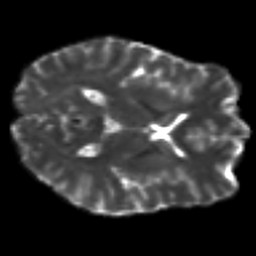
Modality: T2w
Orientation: axial
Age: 24
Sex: female
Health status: healthy
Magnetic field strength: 3 T
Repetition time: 8.4 s
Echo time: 0.0926 s